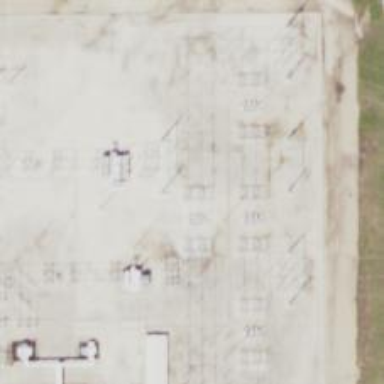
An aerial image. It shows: Switch for power supply.